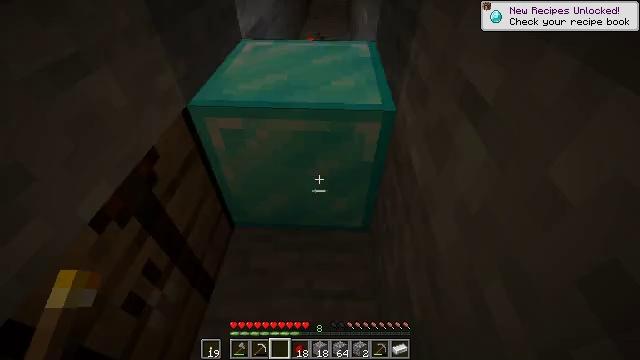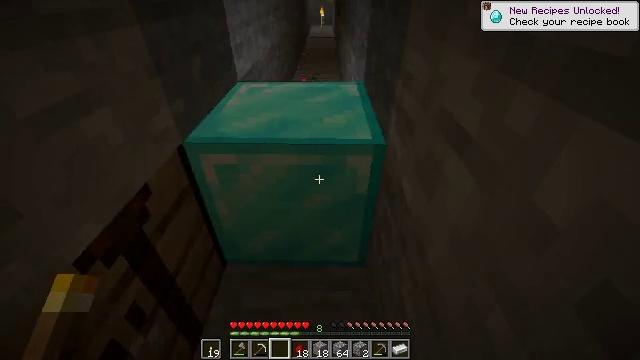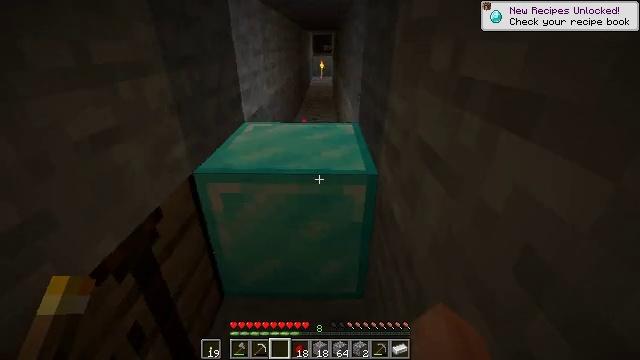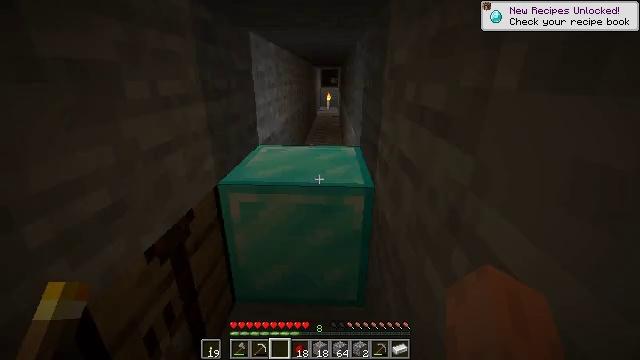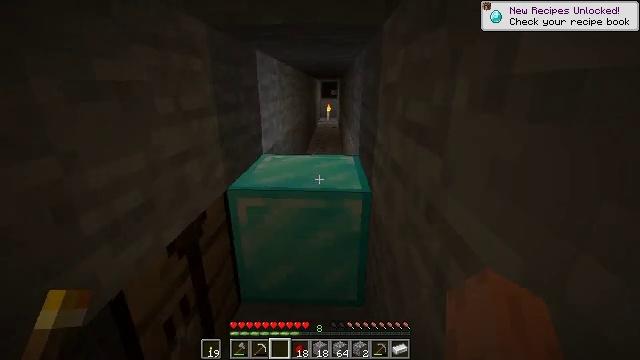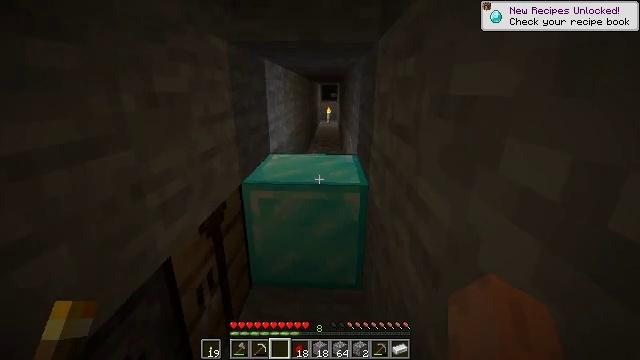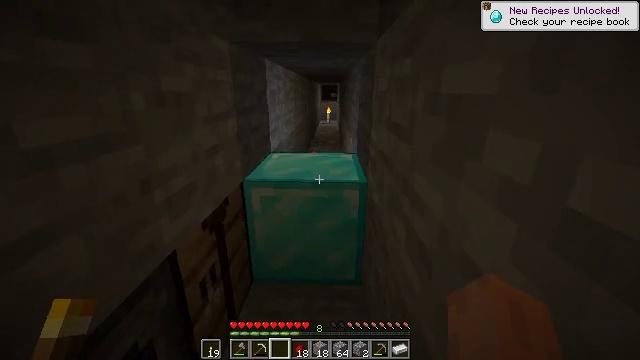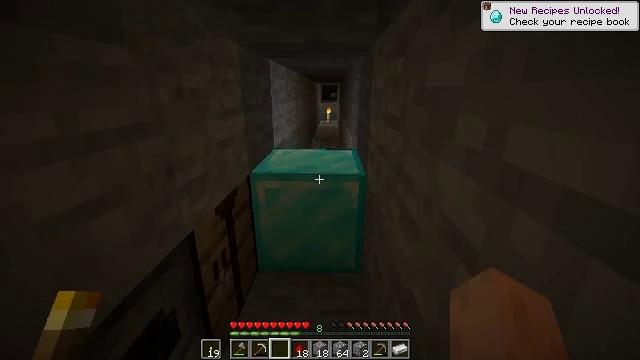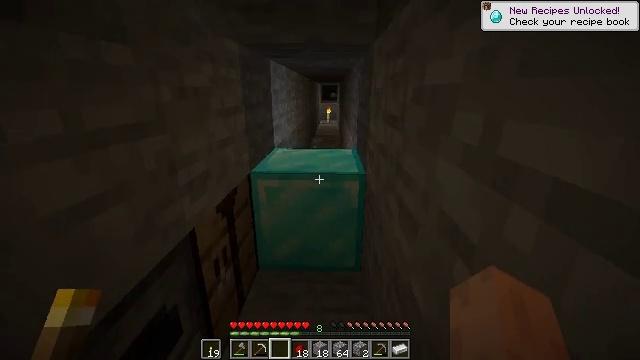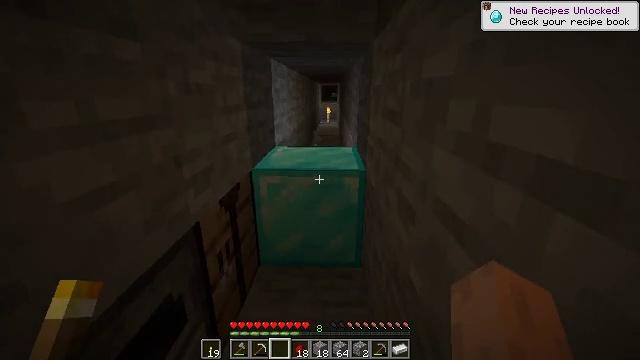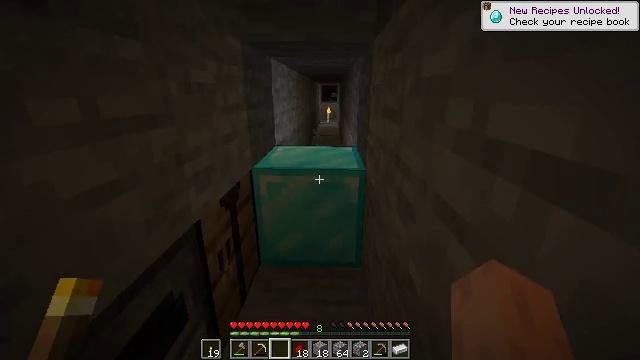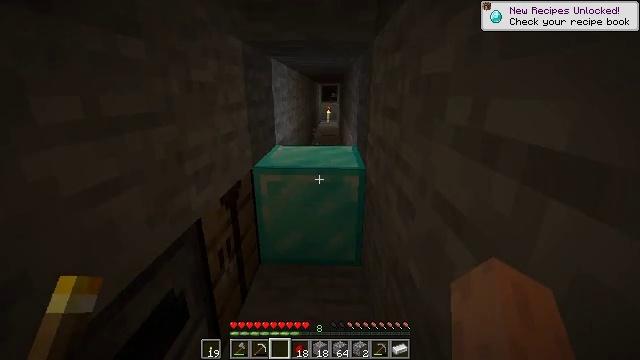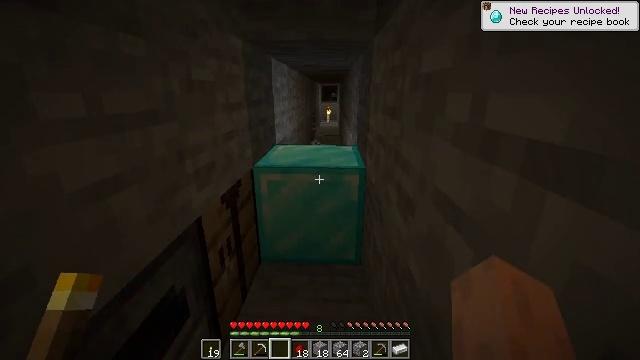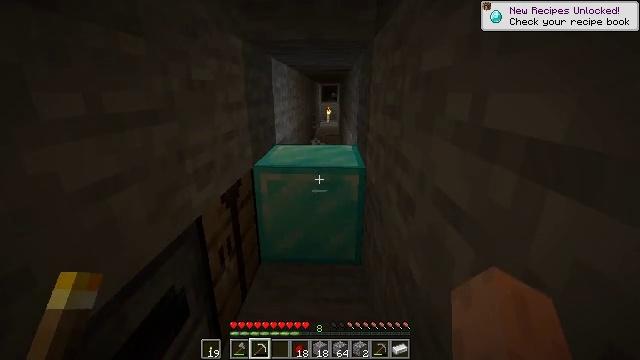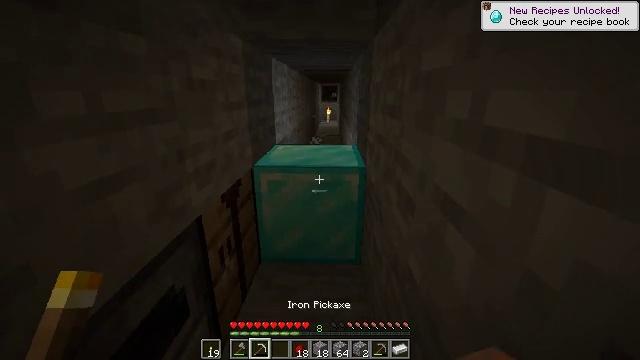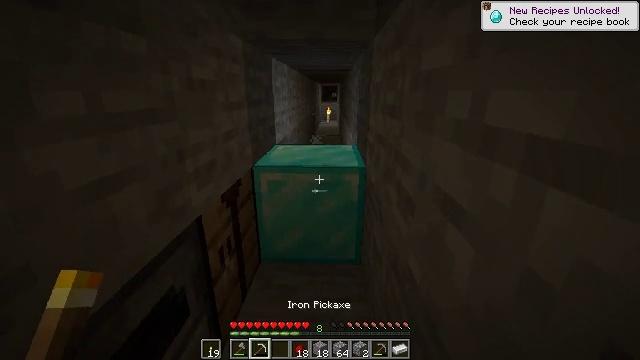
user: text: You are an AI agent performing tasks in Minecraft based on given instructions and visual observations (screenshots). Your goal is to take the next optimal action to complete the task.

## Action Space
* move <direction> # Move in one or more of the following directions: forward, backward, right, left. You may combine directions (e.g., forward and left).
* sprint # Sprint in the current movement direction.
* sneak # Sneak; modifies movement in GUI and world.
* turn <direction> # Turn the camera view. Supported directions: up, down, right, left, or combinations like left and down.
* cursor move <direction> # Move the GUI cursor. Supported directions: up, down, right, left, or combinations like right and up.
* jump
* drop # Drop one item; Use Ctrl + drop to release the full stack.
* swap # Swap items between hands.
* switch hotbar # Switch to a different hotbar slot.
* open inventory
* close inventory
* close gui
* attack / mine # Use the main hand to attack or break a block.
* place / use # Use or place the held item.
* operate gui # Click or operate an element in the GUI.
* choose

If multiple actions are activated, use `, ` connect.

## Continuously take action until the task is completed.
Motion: motion action
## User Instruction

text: Gather diamond block using a pickaxe.
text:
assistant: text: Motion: move back, turn right and up
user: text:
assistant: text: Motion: move back, turn up
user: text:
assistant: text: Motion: move back, turn left and up
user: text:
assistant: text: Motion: move back, turn up
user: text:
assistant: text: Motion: move back
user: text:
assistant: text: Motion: no_op
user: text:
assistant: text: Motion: no_op
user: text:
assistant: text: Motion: no_op
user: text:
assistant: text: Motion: no_op
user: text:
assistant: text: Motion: no_op
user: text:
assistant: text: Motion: no_op
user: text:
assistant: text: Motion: no_op
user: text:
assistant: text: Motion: switch to hotbar 2
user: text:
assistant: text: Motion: switch to hotbar 2
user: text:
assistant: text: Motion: no_op
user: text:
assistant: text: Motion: no_op
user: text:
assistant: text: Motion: no_op
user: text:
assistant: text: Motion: move forward
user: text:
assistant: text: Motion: move forward, turn down
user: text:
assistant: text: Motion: move forward, turn down
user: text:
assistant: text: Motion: move forward, turn right and down
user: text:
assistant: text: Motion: move forward, turn right and down, attack / mine
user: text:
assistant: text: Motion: turn right and down, attack / mine
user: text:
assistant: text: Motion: turn down, attack / mine
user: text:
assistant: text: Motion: turn left and down, attack / mine
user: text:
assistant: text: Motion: turn down, attack / mine
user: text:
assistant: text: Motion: move forward, turn down, attack / mine
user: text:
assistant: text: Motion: move forward, turn down, attack / mine
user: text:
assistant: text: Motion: move forward, turn left and down, attack / mine
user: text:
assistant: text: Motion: turn left and down, attack / mine